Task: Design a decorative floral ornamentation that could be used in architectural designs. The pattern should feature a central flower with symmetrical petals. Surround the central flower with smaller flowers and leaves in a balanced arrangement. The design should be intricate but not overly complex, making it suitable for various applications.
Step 1021:
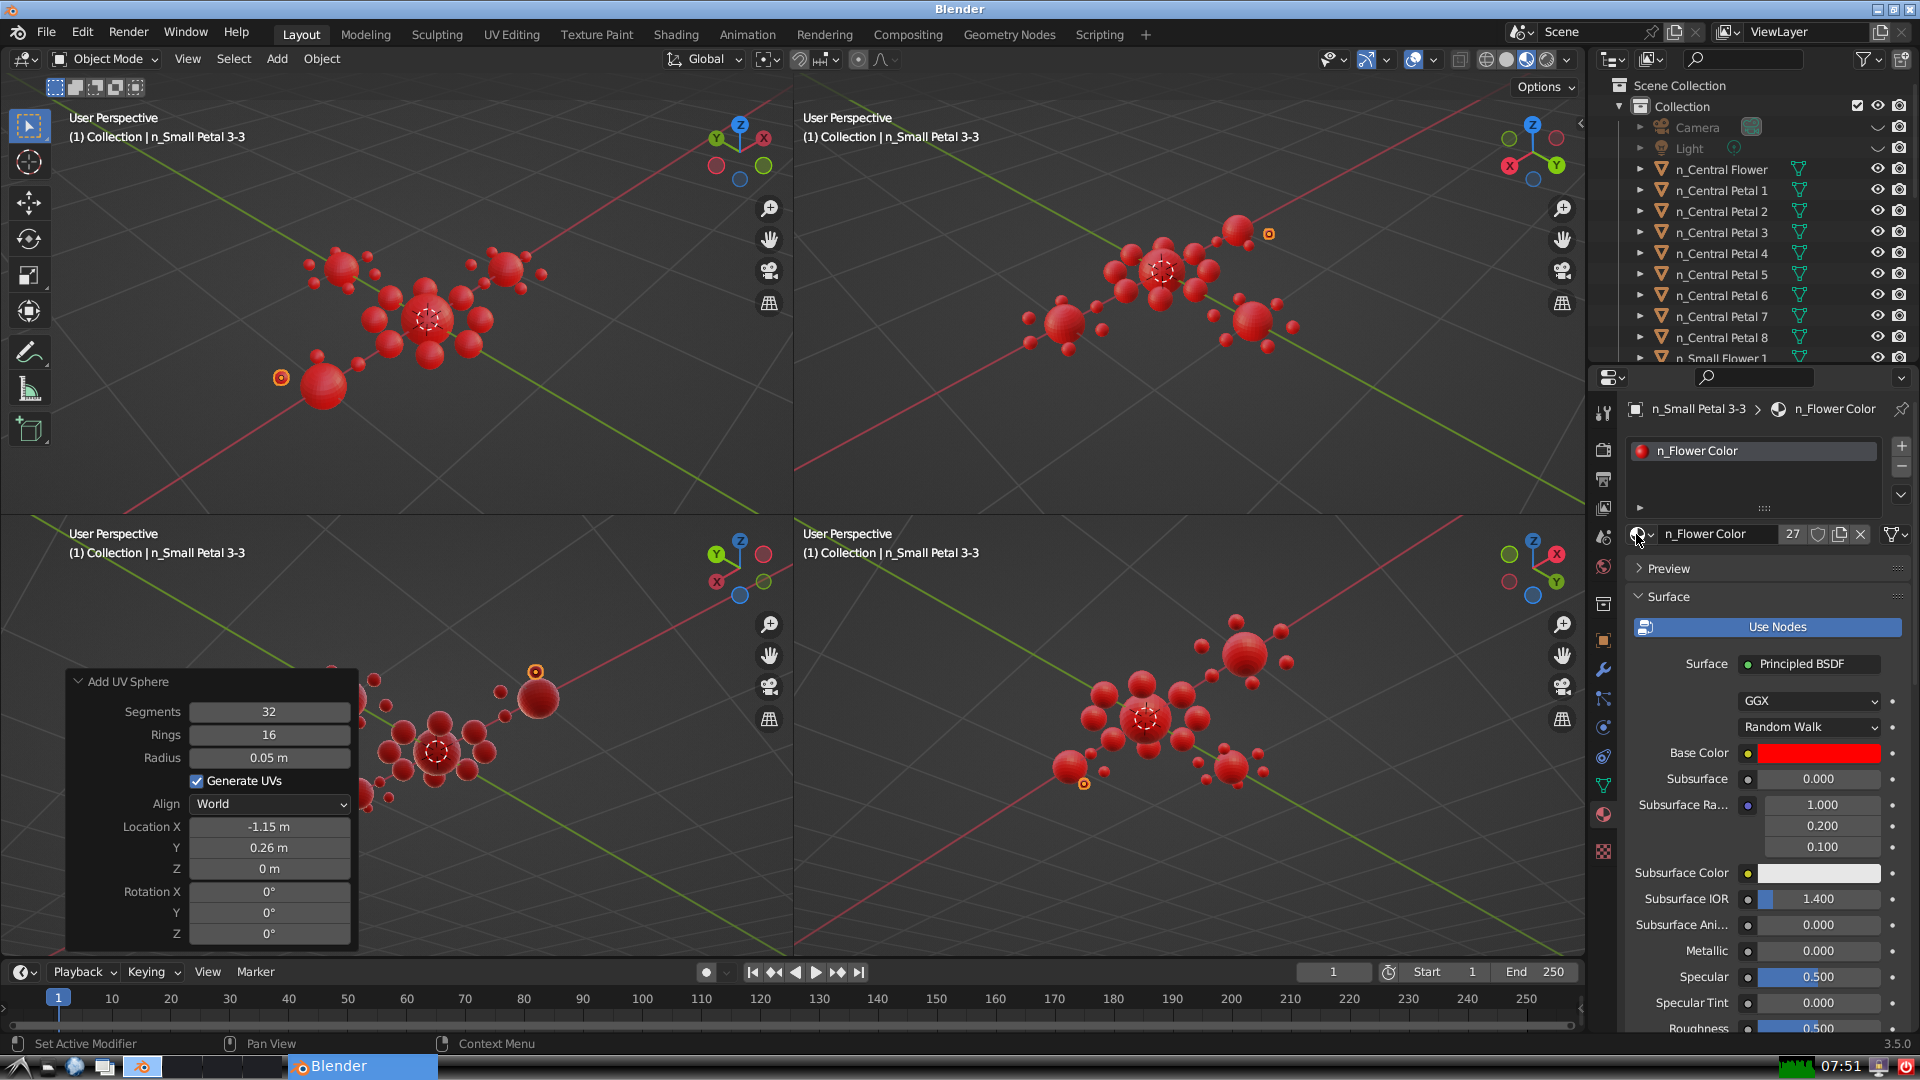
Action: {"mouse_move": [278, 58]}